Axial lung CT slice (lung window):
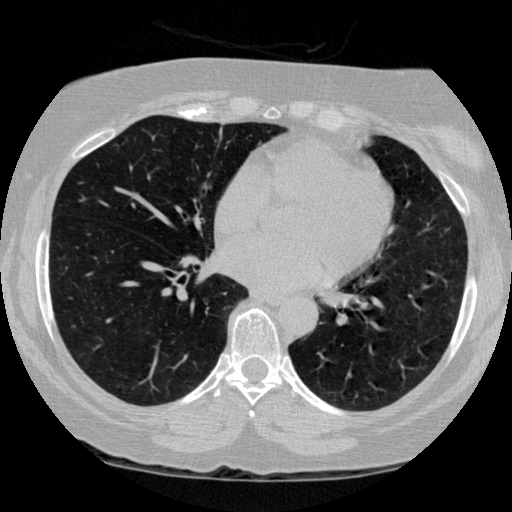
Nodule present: no